Question: When debugging in Visual Studio, I can change the line of next execution by dragging the yellow arrow to the desired line.
Is it possible to put the cursor on a line and use a shortcut to do this instead of dragging?

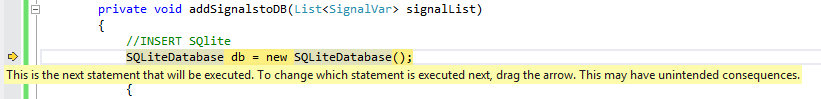
Answer: I'm using Visual Studio 2008 at the moment, but this can be done by right-clicking on the source and selecting "Set Next Statement" from the popup menu. I would be surprised if this has been removed from VS2010.
If that's not short enough for you, you can go into "Tools" -> "Customise" and set up a keyboard shortcut to the "Debug.SetNextStatement" command. On my current setup (perhaps not the default), you can press ++.